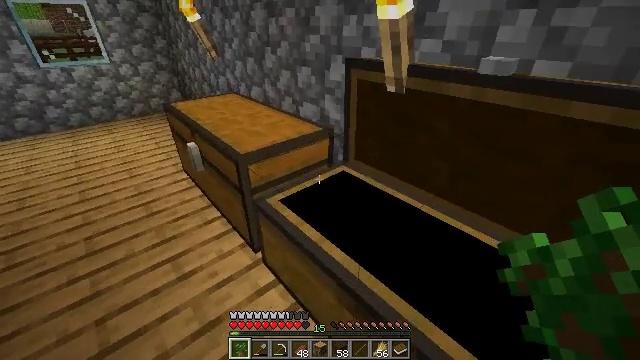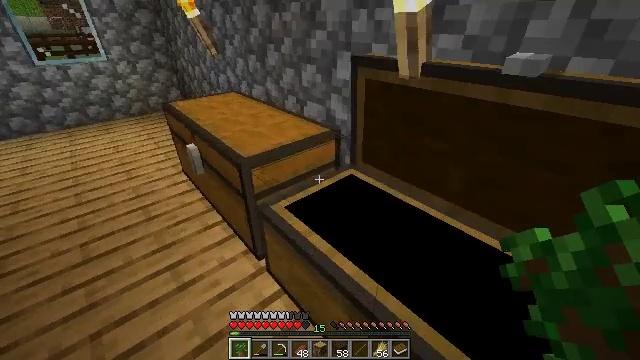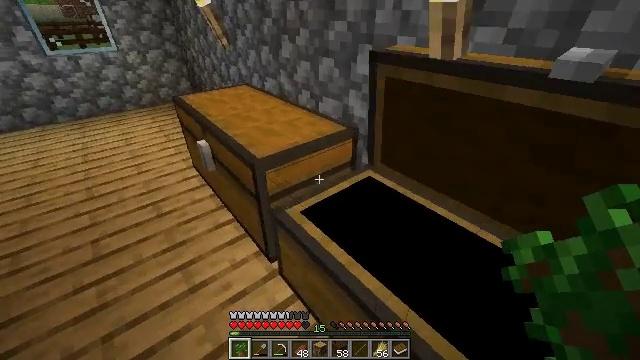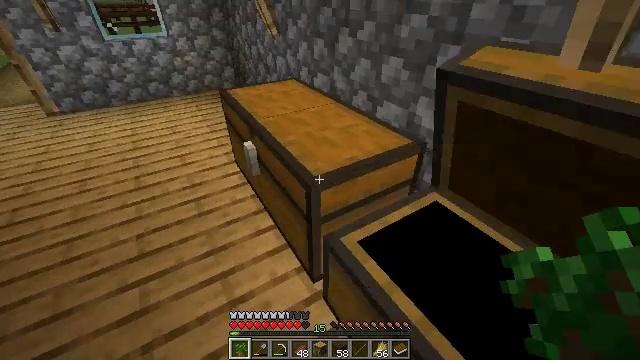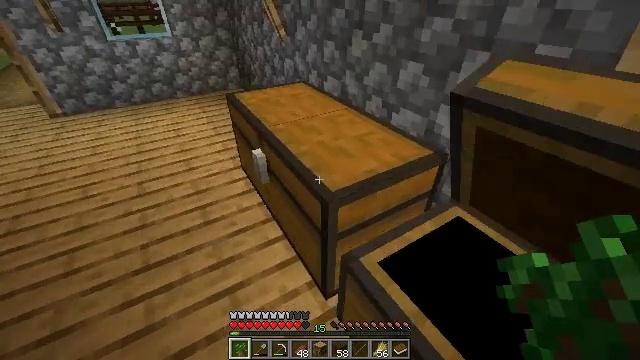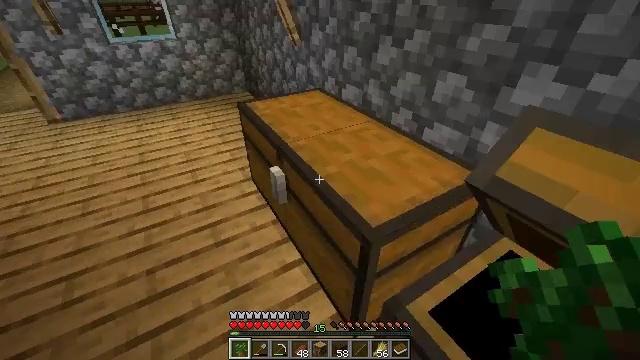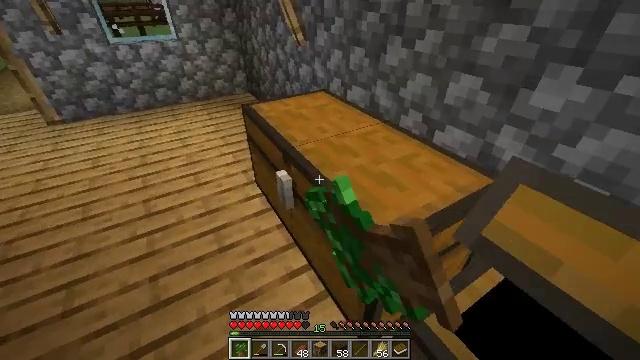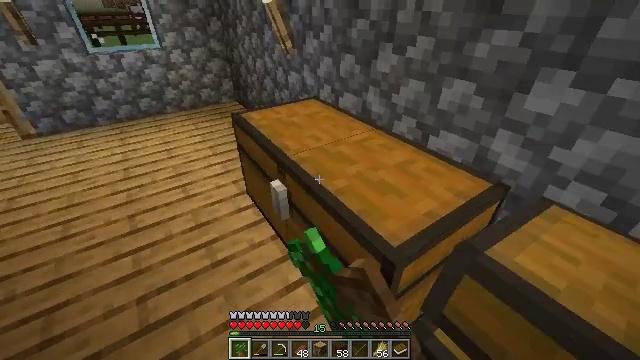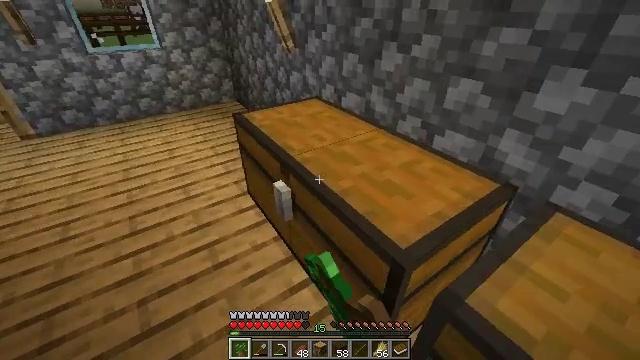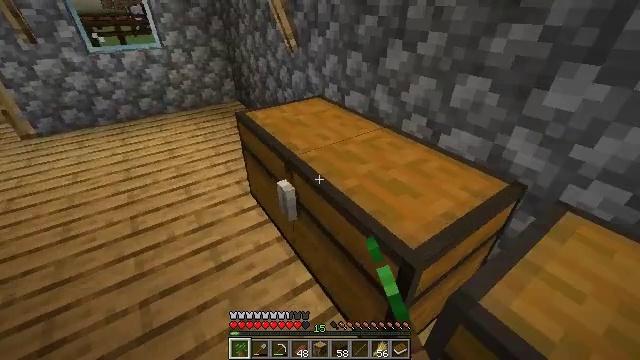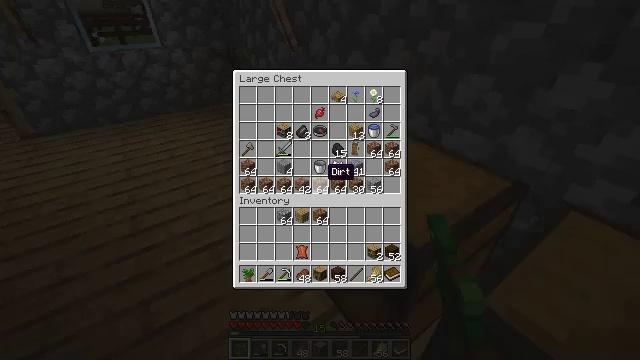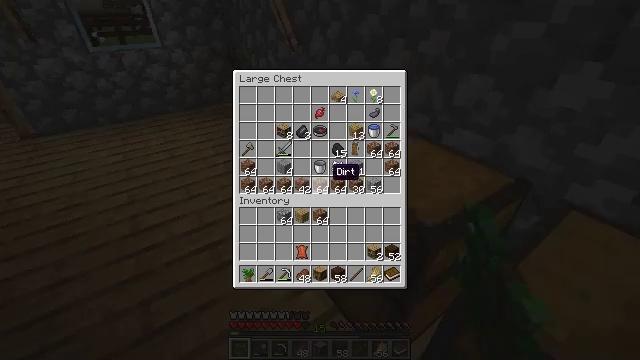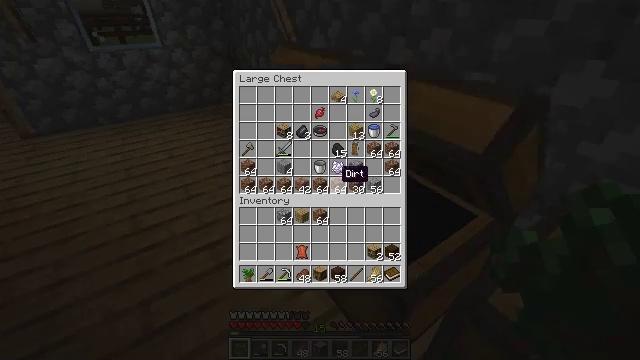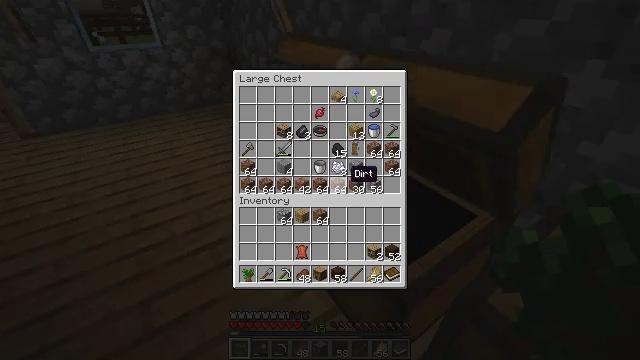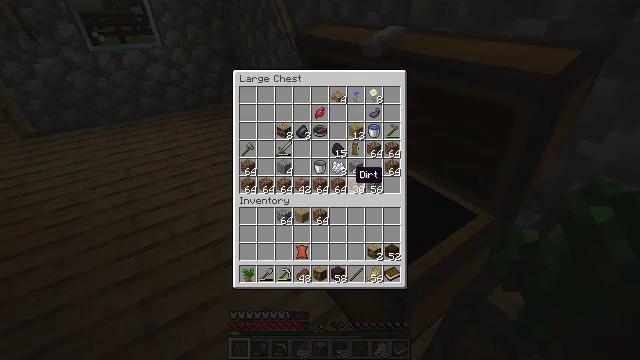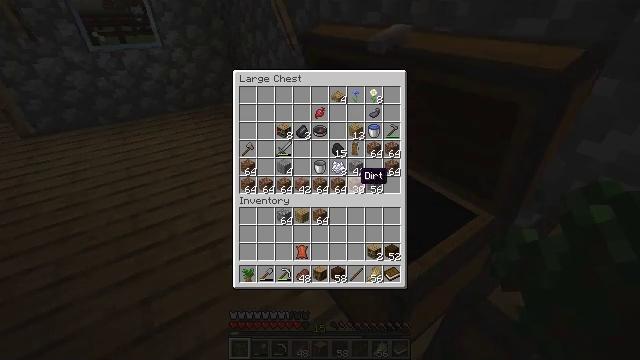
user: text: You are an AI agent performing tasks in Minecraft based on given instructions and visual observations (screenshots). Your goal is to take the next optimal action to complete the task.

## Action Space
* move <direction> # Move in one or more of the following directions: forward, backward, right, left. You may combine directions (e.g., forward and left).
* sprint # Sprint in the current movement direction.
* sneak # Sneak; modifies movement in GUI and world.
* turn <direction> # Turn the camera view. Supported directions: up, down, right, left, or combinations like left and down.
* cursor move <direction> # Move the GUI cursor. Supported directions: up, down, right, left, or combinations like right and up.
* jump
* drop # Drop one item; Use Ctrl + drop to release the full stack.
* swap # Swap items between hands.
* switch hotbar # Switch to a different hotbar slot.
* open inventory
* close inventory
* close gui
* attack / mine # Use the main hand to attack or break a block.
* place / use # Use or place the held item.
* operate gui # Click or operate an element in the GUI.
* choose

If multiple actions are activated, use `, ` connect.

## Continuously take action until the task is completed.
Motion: motion action
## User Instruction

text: Break the sugar cane.
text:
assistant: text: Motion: move forward and move left
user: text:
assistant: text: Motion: move forward and move left, turn left and down
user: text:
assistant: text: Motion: move forward and move left, turn left and down
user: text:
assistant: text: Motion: move forward and move left
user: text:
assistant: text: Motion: move forward and move left, use / place
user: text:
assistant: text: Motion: use / place
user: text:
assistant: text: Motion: turn right and up, use / place
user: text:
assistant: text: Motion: no_op
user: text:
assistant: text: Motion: no_op
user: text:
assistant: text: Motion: open gui
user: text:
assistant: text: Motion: no_op
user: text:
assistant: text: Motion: cursor move right
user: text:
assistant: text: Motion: cursor move right
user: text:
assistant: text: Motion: no_op
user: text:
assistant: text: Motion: no_op
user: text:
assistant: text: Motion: no_op
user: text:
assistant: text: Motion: no_op
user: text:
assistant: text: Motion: no_op
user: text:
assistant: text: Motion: cursor move up
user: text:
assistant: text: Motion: cursor move up
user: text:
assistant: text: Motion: cursor move up
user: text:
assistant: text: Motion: no_op
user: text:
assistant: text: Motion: no_op
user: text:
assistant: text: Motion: no_op
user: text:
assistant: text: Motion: no_op
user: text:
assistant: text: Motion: no_op
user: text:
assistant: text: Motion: no_op
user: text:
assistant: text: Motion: no_op
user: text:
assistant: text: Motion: no_op
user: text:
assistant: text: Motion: cursor move left